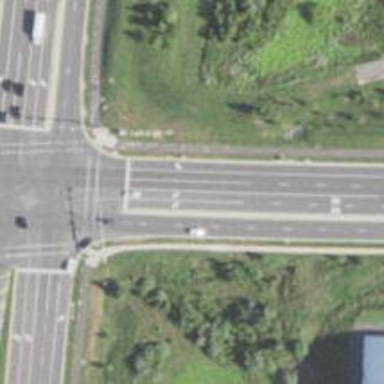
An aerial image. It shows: Secondary road with asphalt surface.